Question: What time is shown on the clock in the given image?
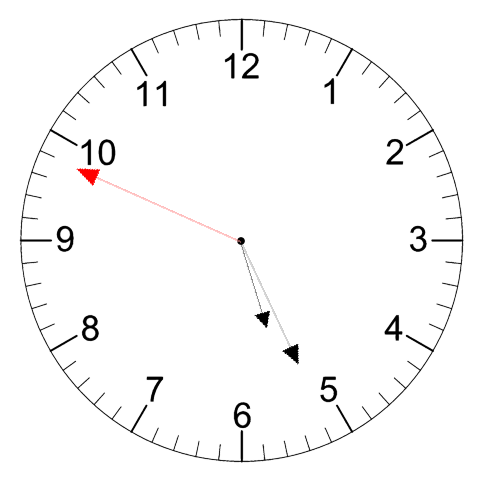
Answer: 05:25:49